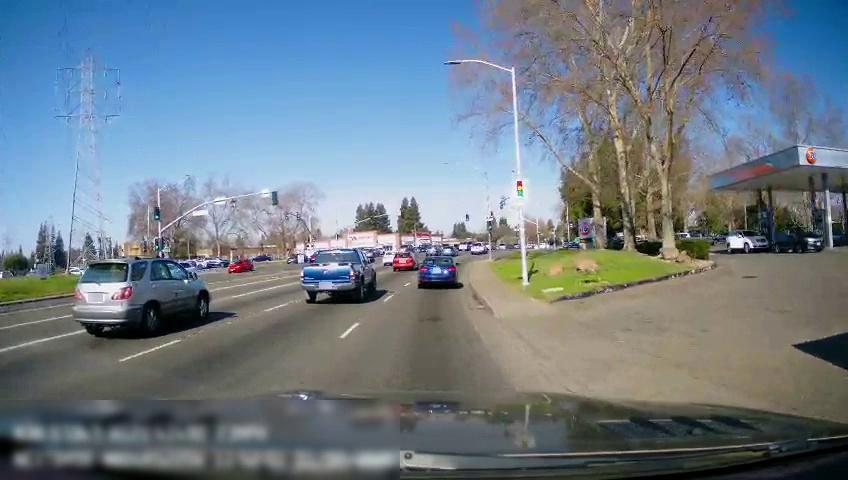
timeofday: Day
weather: Sunny
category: Drivable Space
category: Drivable Space
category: Vehicles | Car
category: Vehicles | Car
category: Vehicles | Car
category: Vehicles | Car
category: Vehicles | Truck
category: Vehicles | Car
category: Vehicles | Car
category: Vehicles | Car
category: Vehicles | Car
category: Vehicles | Car
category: Vehicles | Car
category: Vehicles | Car
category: Vehicles | Van
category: Vehicles | Car
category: Lanes | Current Lane
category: Lanes | Alternate Lane
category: Lanes | Opposite Lane
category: Lanes | Alternate Lane
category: Traffic | Lights
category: Traffic | Lights
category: Traffic | Signs
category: Traffic | Signs
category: Traffic | Signs
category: Traffic | Lights
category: Traffic | Lights